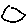
Label: moon